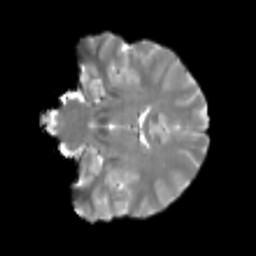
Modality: T2w
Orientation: coronal
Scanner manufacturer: siemens
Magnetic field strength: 3 T
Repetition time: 4 s
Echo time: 0.0594 s